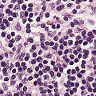
Metastatic tissue present: no